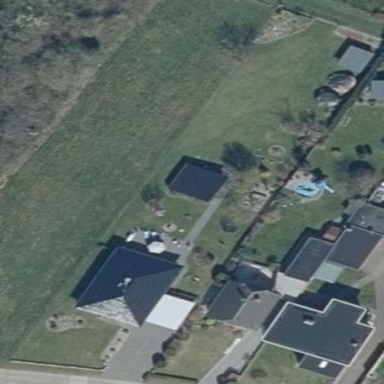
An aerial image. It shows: Fence.